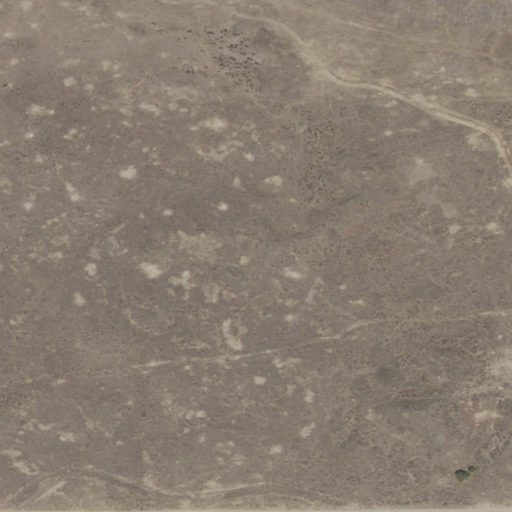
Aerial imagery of plain(s) in Idaho named Ryegrass Flat containing shrub, pasture, open development, and low intensity development